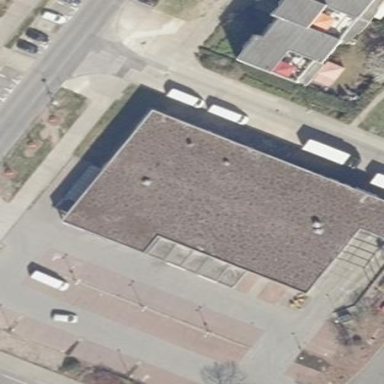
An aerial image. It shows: Flat roofed retail building that is supermarket.